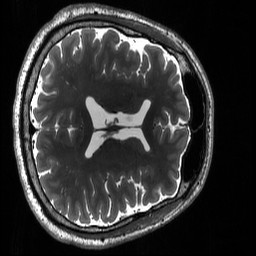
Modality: T2w
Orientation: axial
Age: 33
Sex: male